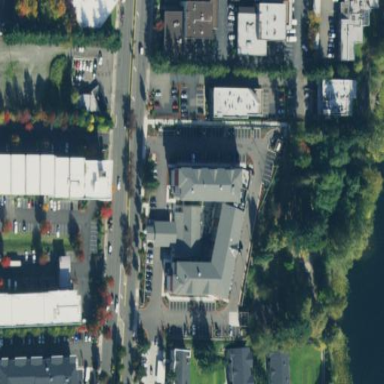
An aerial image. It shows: Hotel building.